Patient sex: M
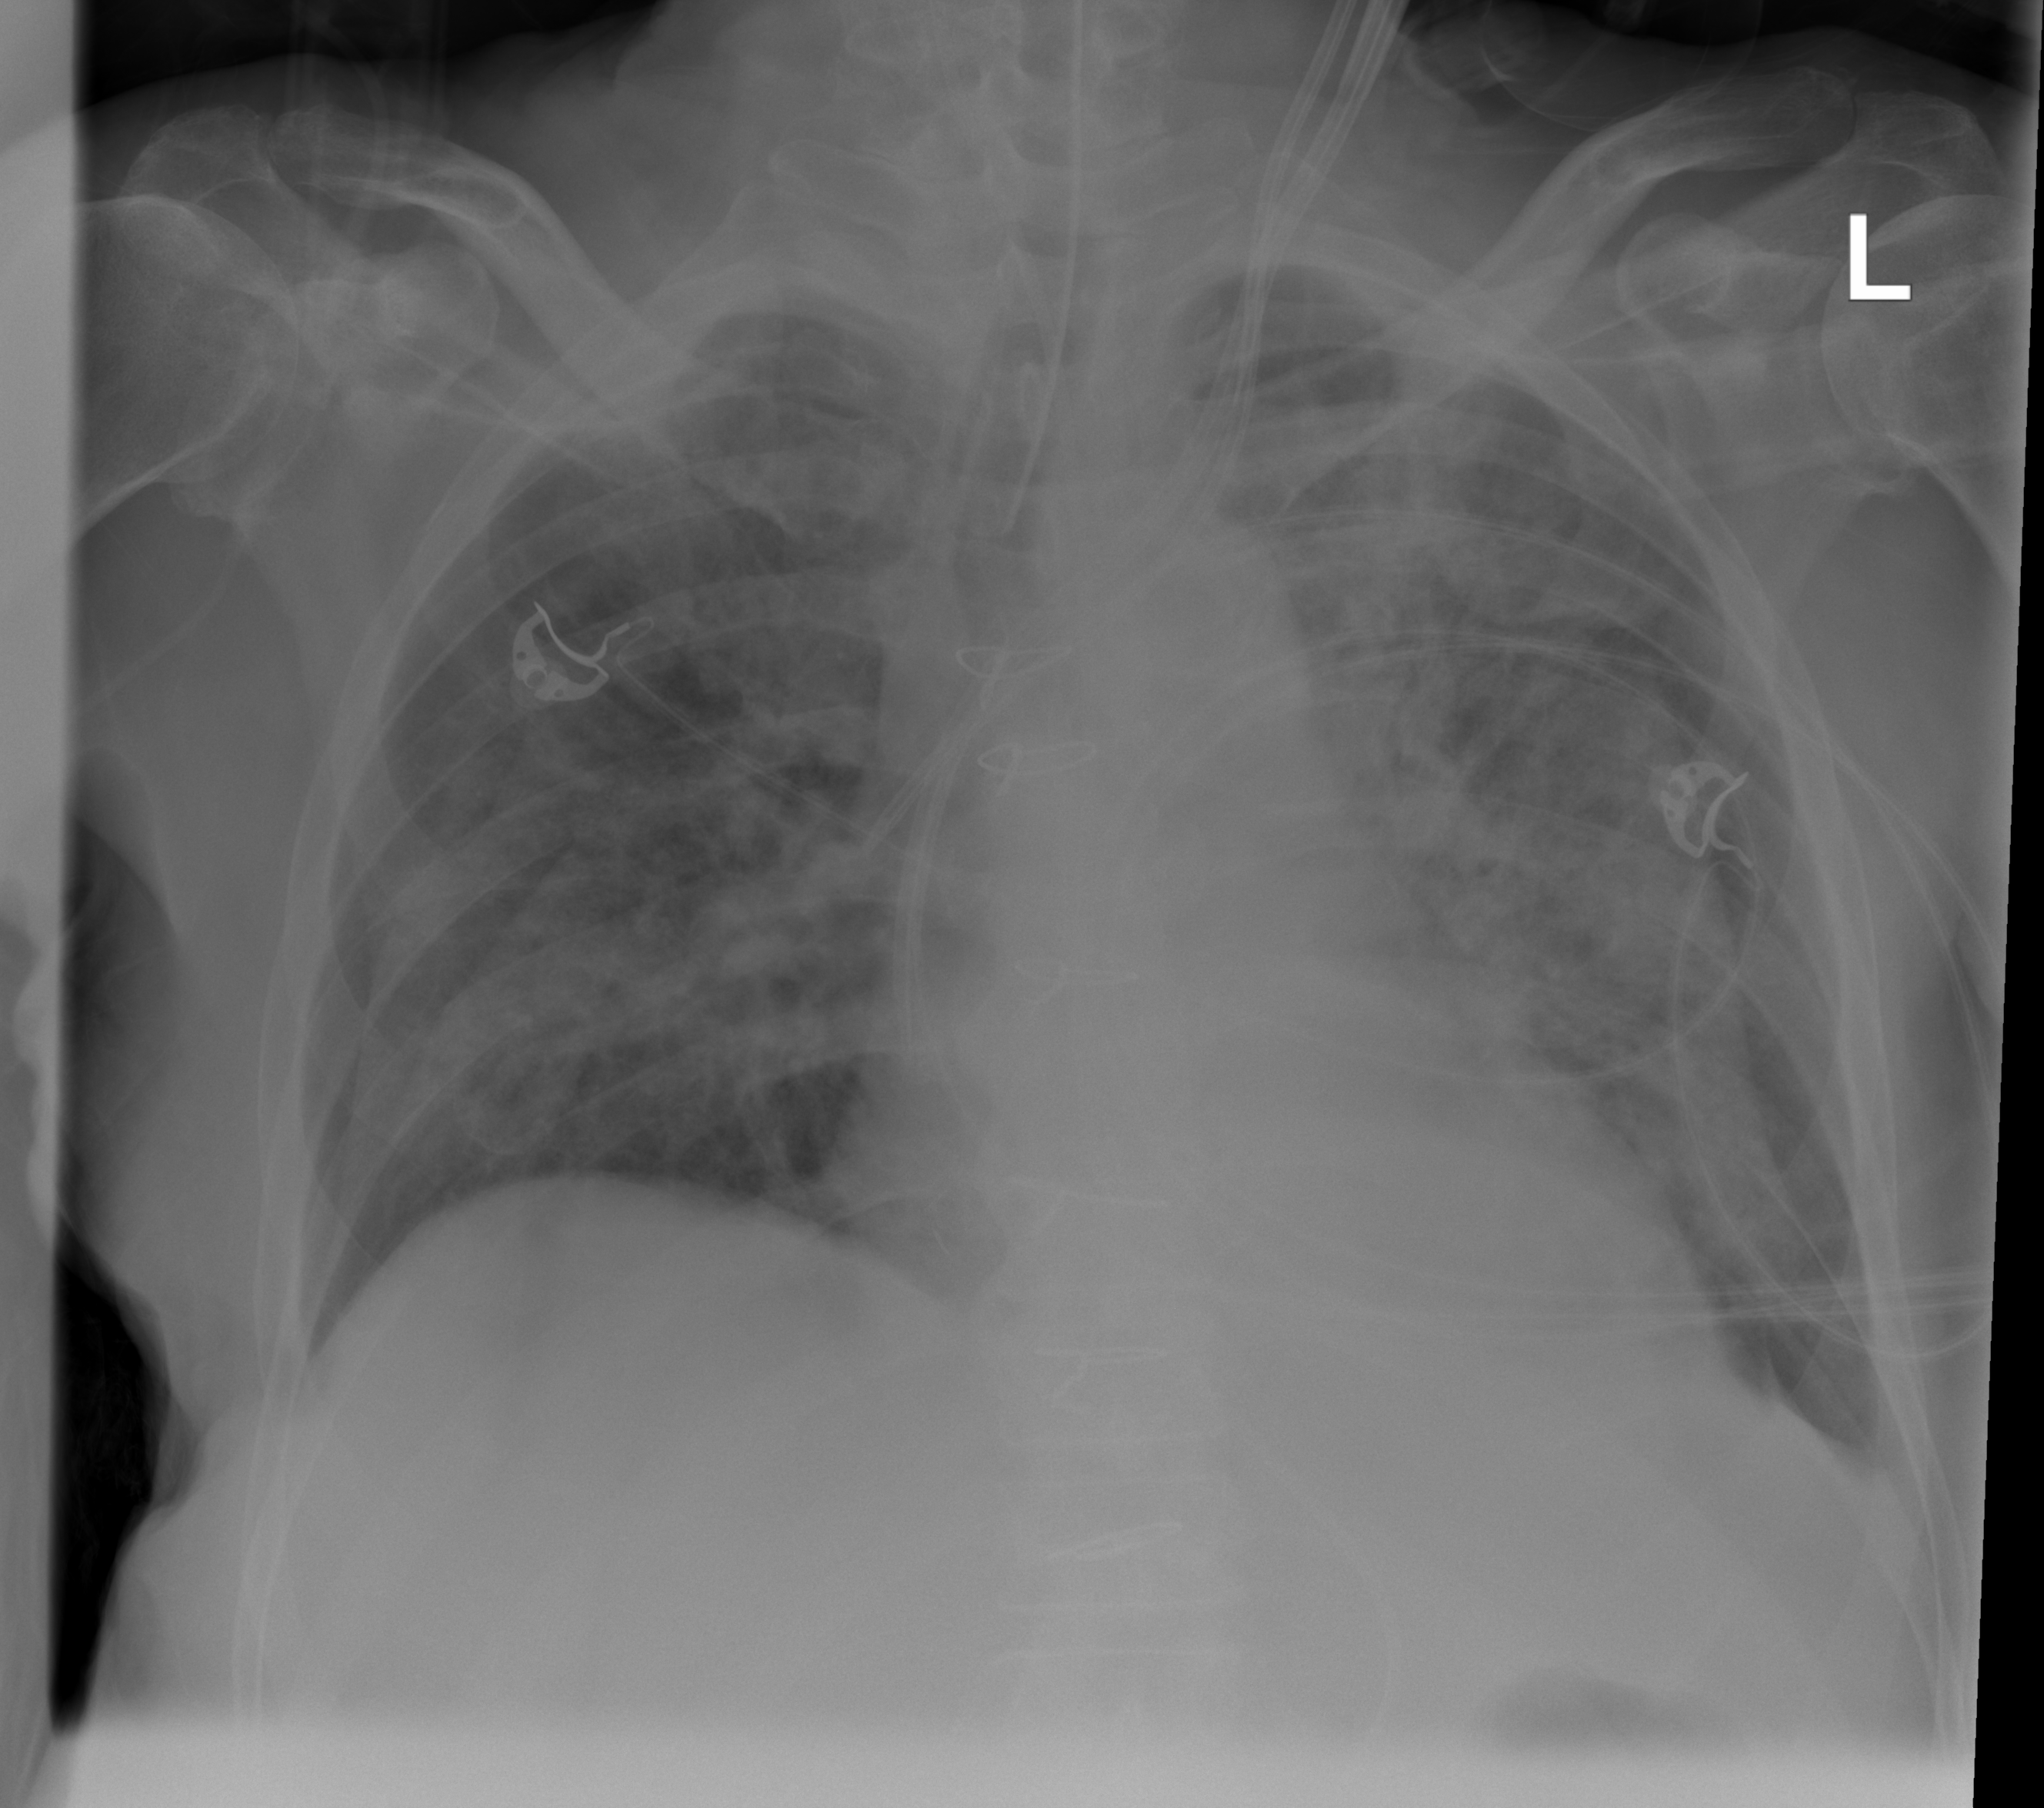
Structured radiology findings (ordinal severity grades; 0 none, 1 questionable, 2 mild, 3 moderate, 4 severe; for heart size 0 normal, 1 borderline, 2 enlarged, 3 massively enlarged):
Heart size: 1
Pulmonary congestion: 2
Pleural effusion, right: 0
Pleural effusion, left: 2
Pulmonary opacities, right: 2
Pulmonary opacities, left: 2
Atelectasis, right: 2
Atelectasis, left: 2